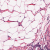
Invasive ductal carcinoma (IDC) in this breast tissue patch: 0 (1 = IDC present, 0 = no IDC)